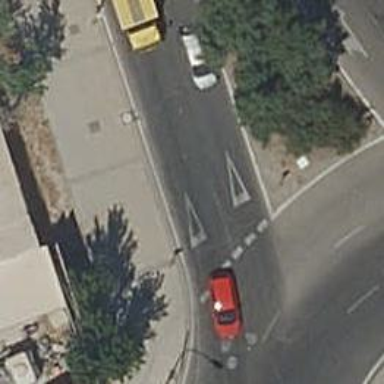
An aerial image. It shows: Road with "give way" sign.